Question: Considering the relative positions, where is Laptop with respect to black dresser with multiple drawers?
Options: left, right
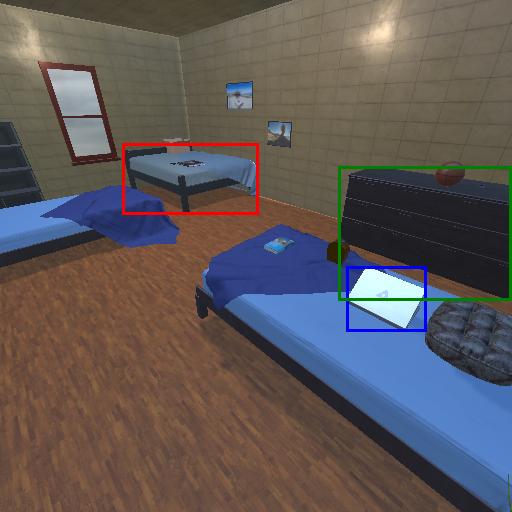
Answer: left